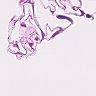
Metastatic tissue present: no